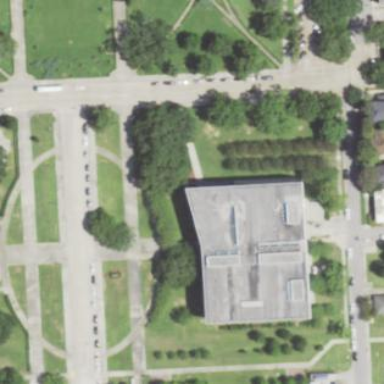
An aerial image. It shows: Museum building.